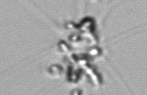
Label: Chaetoceros_didymus_TAG_external_flagellate